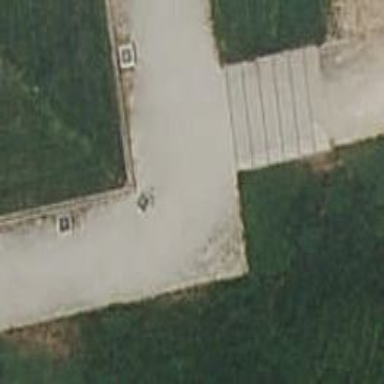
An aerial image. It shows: Footway with ground surface. The track type is grade 2.